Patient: sex M, age 70
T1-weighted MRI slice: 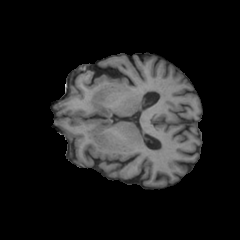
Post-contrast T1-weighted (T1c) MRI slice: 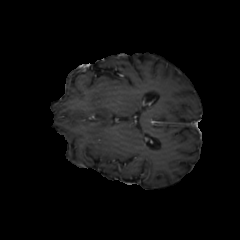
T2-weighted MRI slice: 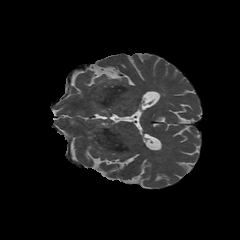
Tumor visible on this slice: no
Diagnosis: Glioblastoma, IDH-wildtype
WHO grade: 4